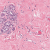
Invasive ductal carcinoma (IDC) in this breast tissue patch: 0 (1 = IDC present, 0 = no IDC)